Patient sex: F
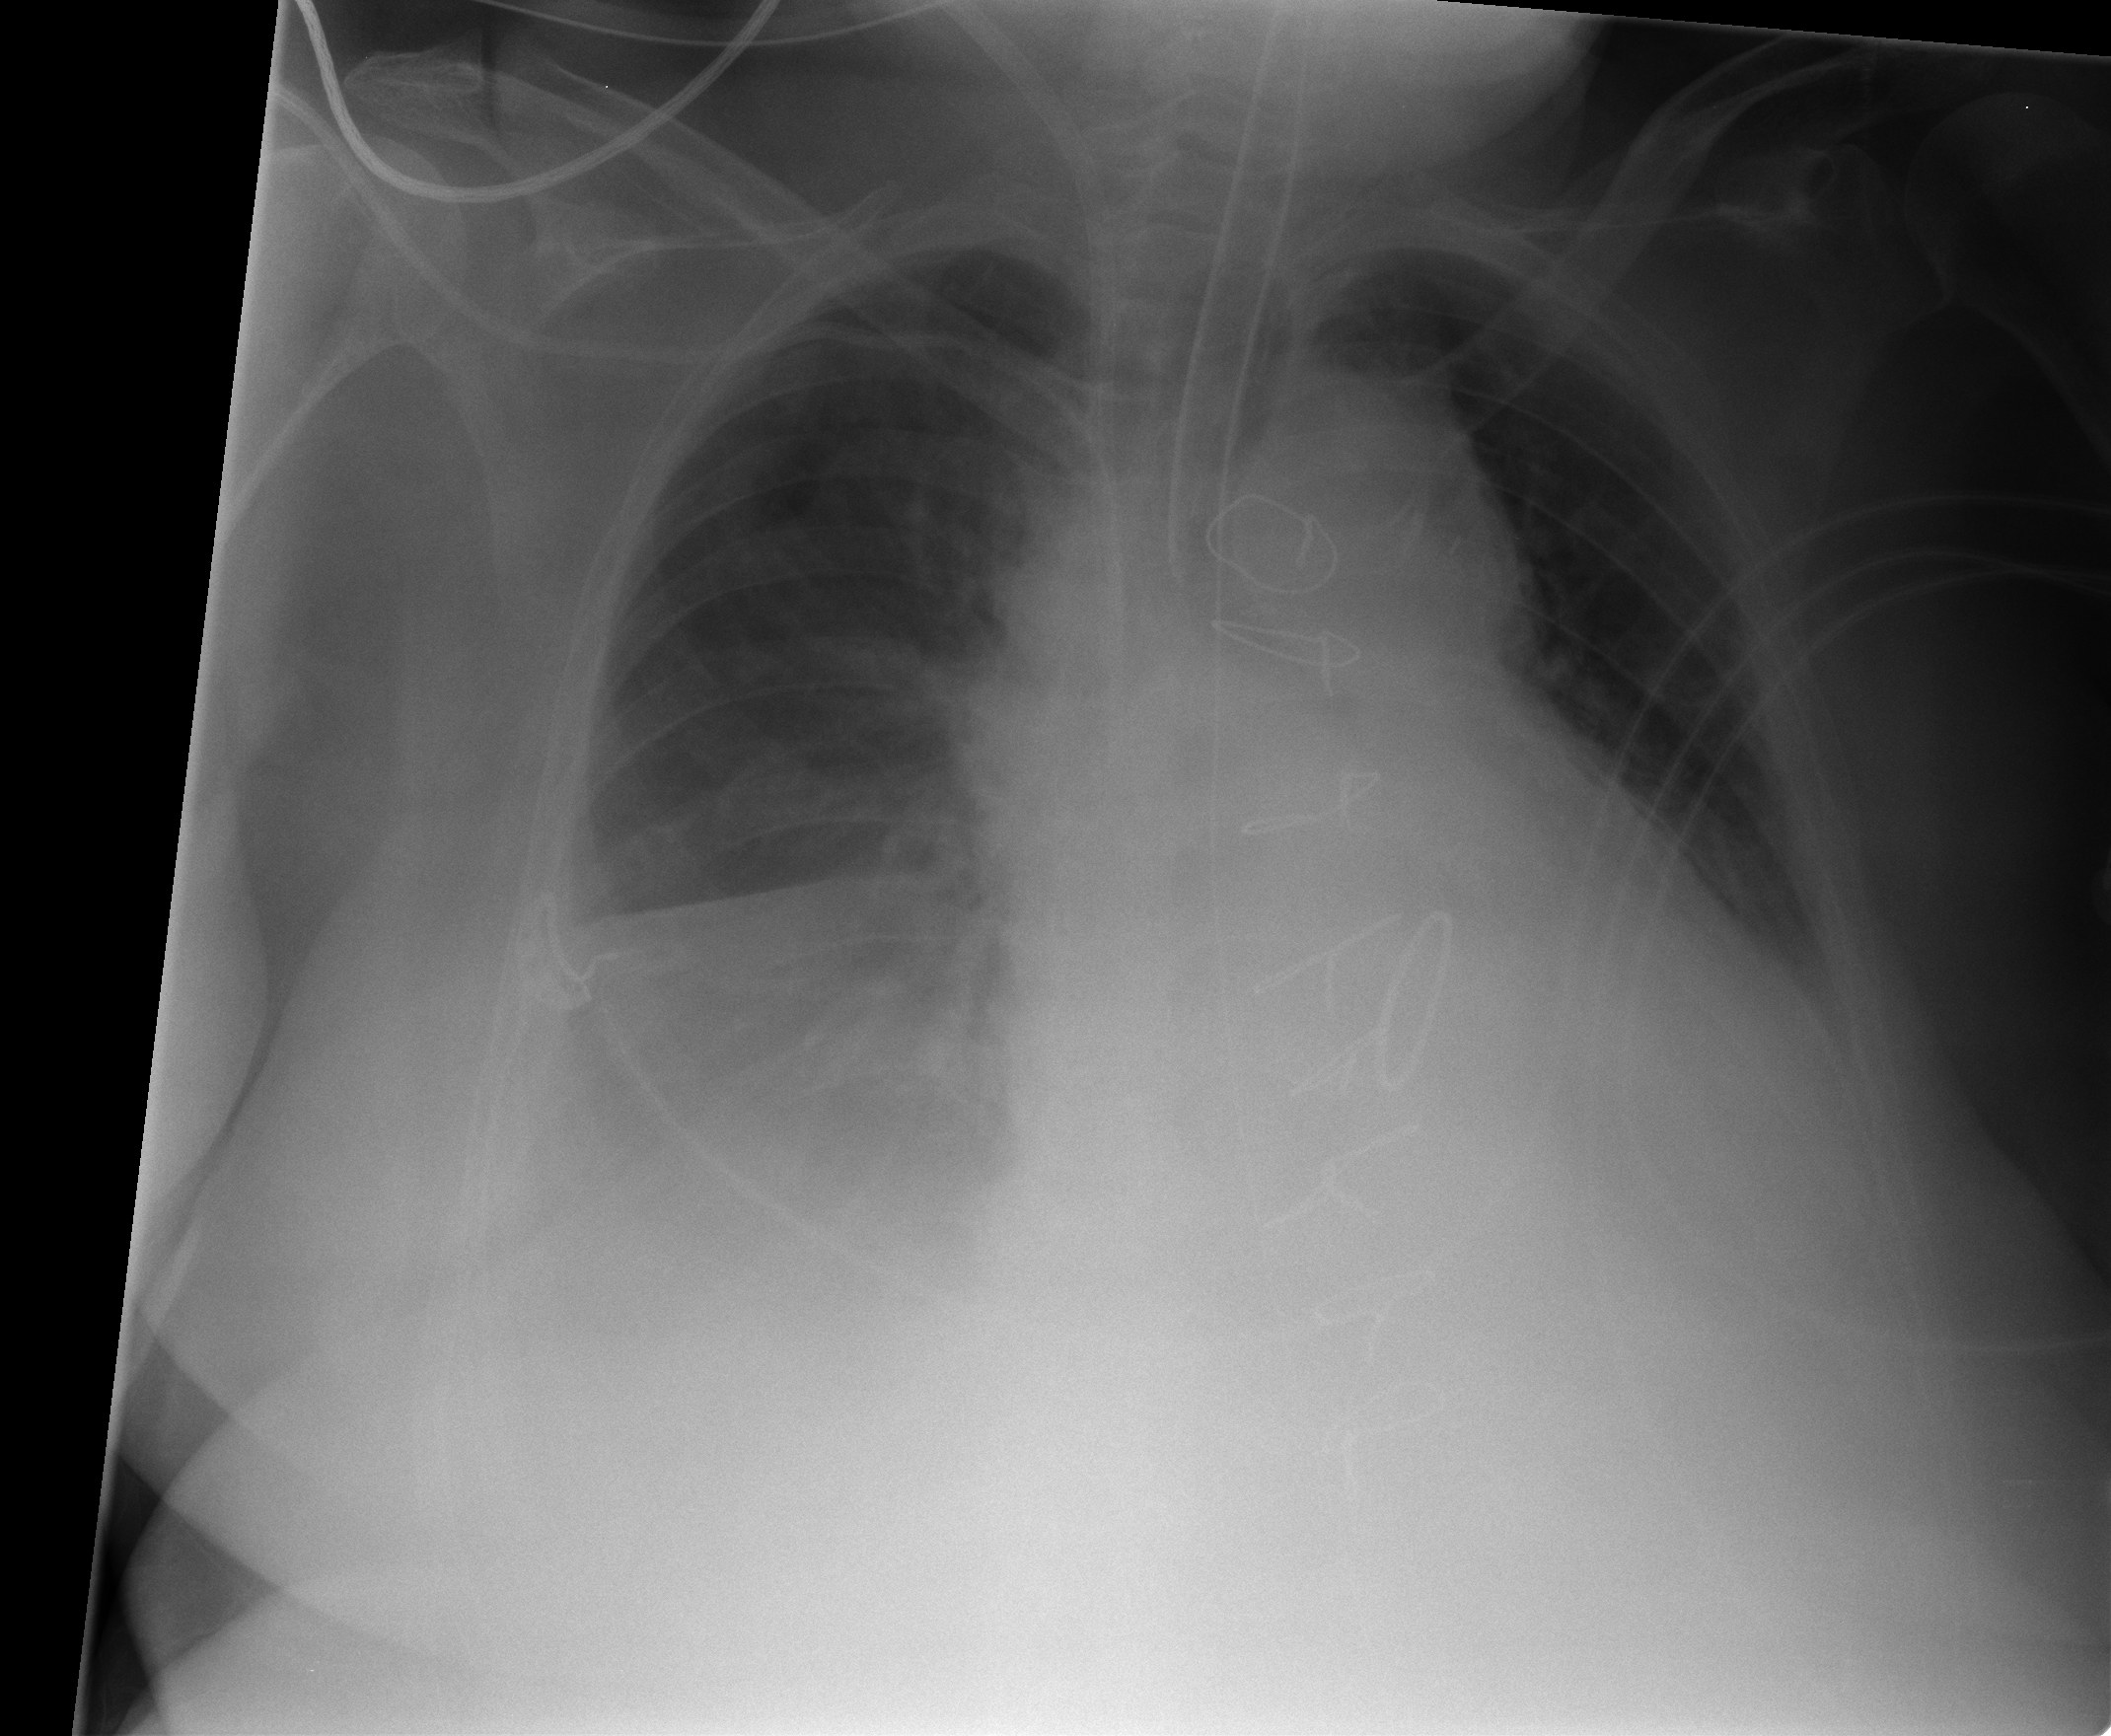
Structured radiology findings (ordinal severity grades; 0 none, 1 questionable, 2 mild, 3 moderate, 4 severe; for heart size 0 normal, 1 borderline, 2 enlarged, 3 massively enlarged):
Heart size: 2
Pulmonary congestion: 2
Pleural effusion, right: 2
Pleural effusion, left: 2
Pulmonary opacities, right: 0
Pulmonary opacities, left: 0
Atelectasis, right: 2
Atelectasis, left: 2